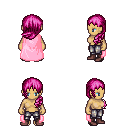
a pixel art fantasy rpg character, female body template, human, tanned skin, pink cape, metal pants, pink left-swept hairstyle, maroon shoes, four views (front, back, left, right), 2x2 character sprite sheet, small pixel art, hard edges, no anti-aliasing